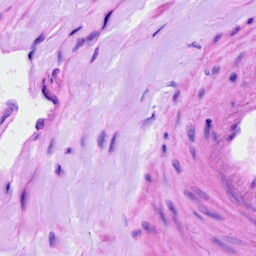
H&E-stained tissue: Ovarian